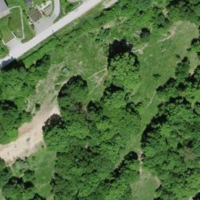
EUNIS habitat code: 52
Species observed at this site:
Lepidium draba